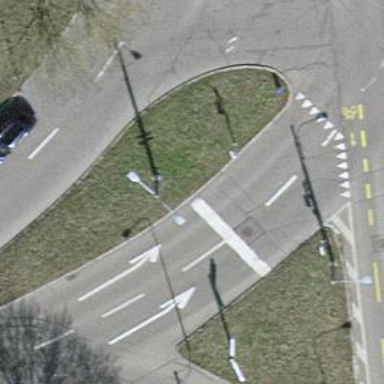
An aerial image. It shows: Road with traffic signals.